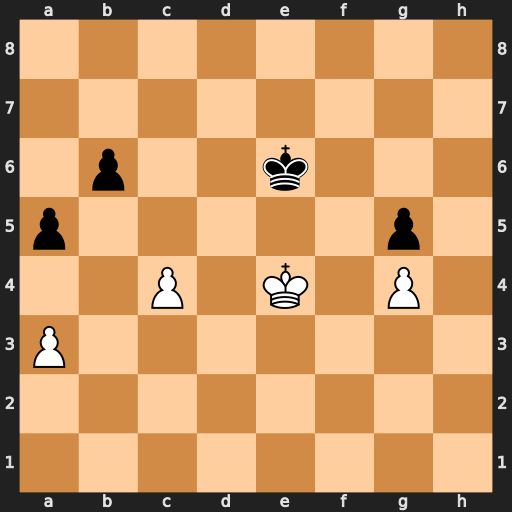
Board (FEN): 8/8/1p2k3/p5p1/2P1K1P1/P7/8/8
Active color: w
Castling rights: -
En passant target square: -
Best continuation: a4 Kd6 Kf5 Kc5 Kxg5